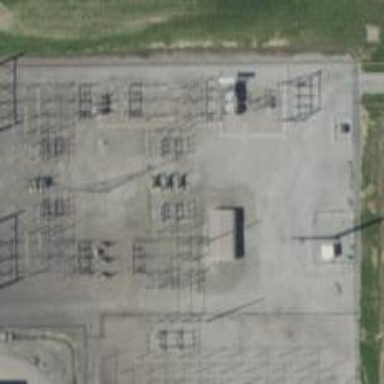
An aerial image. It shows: Switch used for power control.